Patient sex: M
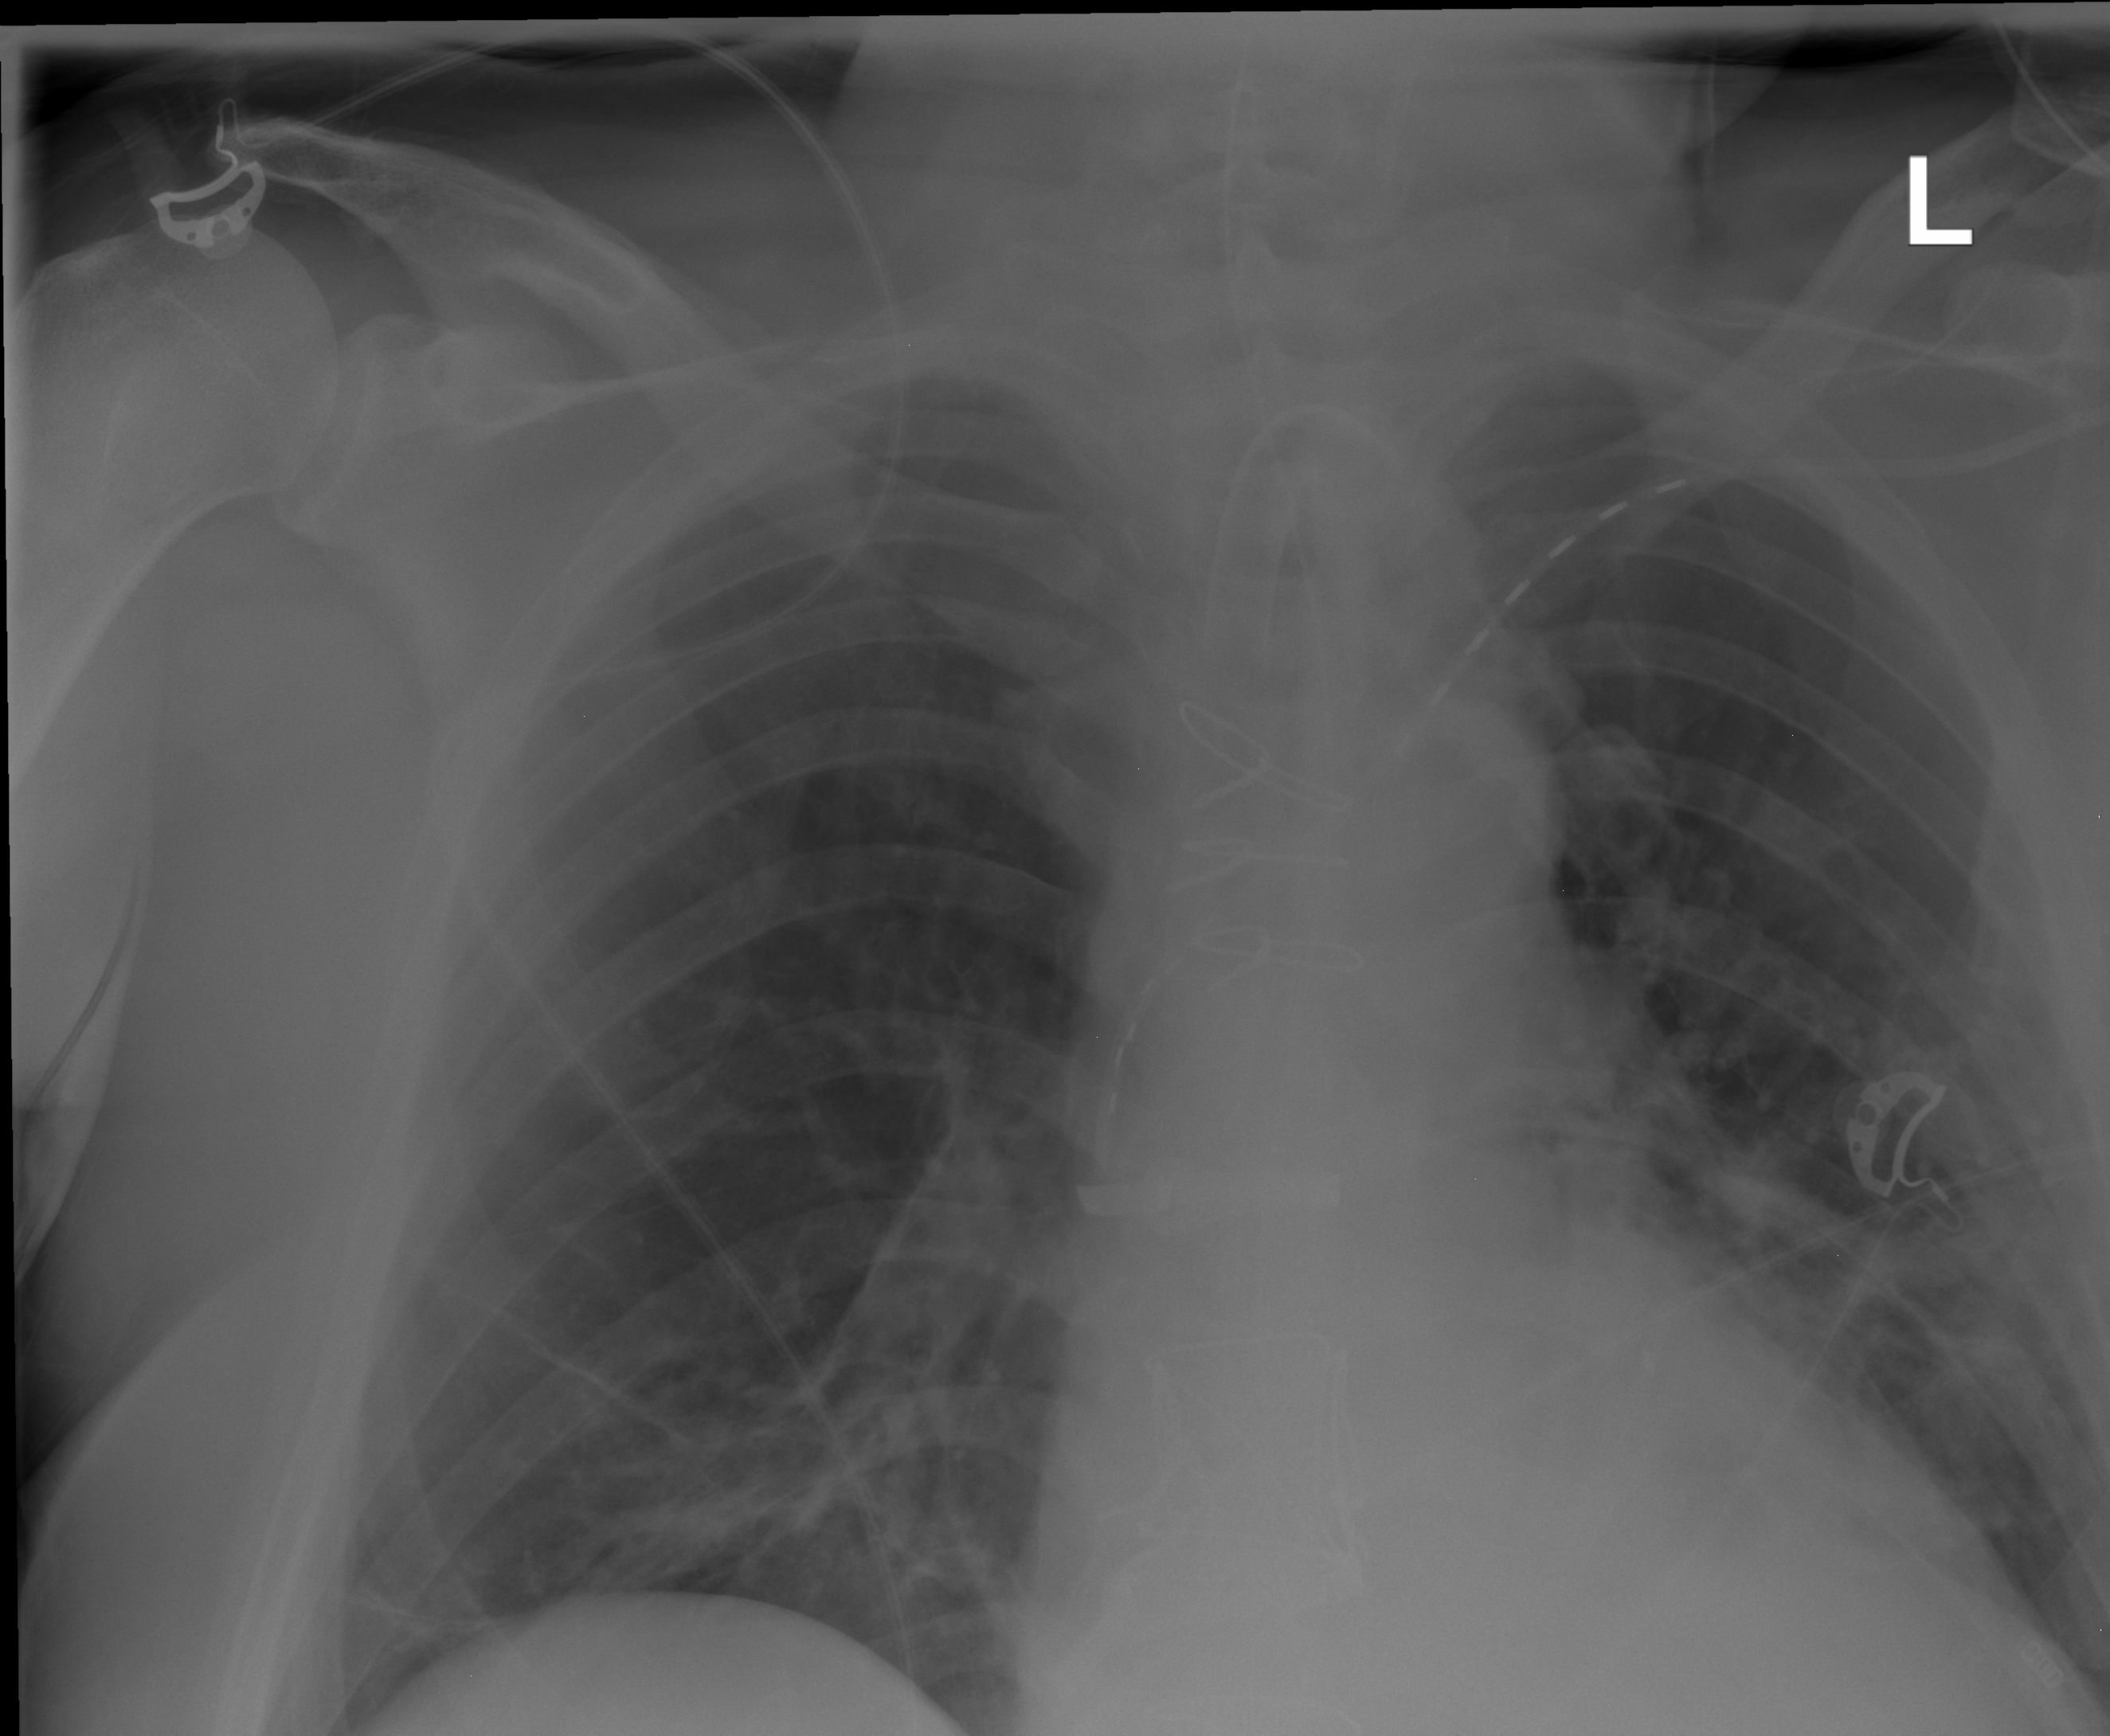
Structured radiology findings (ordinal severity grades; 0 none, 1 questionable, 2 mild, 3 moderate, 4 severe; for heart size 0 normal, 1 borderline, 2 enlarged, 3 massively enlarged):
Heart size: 2
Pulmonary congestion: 2
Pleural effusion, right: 0
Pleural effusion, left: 0
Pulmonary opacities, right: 1
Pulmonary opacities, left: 0
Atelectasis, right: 2
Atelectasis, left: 2